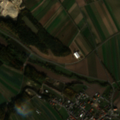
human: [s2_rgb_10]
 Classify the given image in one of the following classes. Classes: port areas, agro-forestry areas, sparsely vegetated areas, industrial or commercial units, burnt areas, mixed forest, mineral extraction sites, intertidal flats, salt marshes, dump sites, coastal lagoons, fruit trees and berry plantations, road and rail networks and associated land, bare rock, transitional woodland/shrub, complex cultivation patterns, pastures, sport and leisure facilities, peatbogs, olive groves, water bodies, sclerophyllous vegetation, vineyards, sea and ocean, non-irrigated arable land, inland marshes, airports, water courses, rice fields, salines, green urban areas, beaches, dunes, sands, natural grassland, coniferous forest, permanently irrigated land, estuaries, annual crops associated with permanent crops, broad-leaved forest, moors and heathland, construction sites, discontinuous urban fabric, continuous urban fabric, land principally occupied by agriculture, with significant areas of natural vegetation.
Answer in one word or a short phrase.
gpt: discontinuous urban fabric, non-irrigated arable land, land principally occupied by agriculture, with significant areas of natural vegetation, coniferous forest